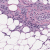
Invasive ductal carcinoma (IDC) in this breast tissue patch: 0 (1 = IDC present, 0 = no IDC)